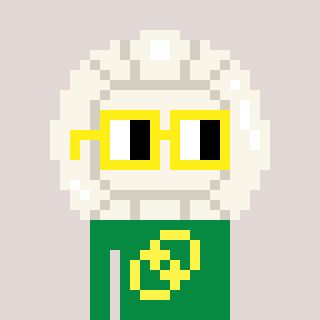
a pixel art character with square yellow glasses, a volleyball-shaped head and a green-colored body on a warm background